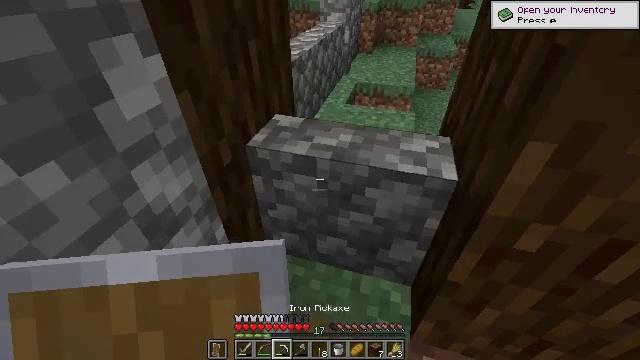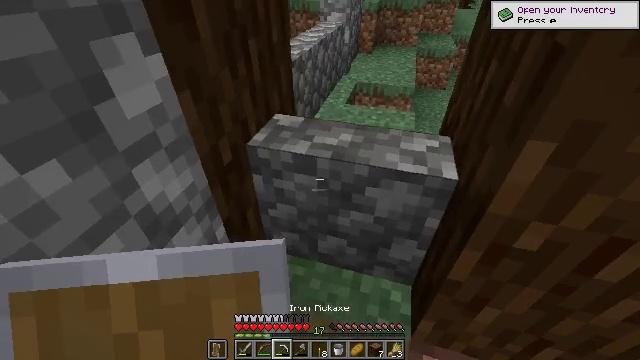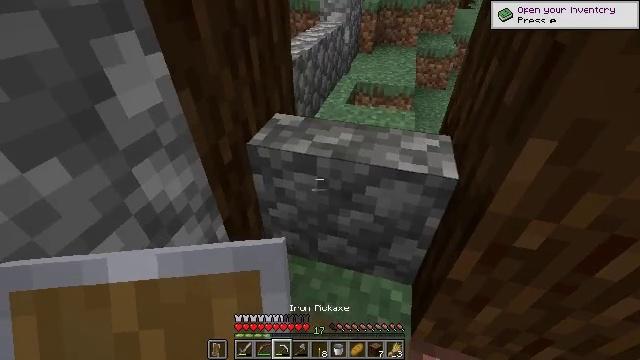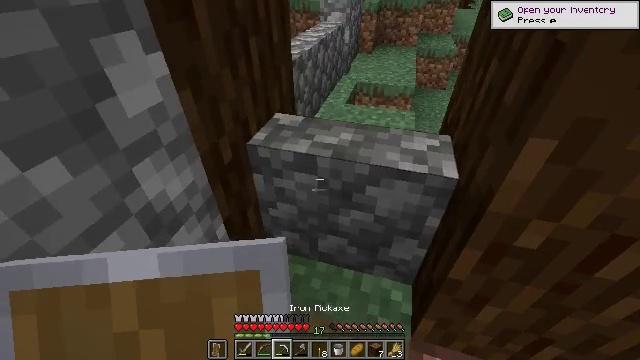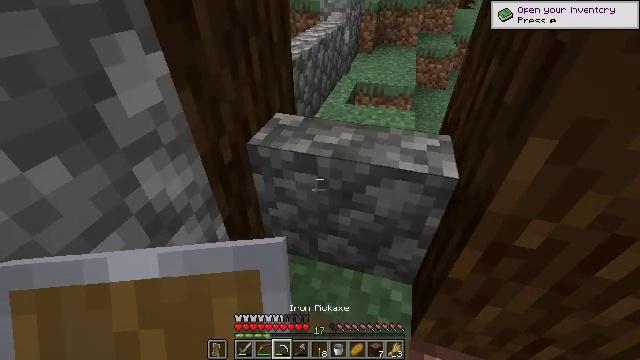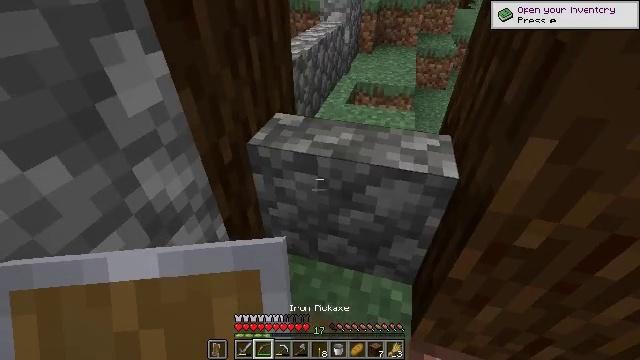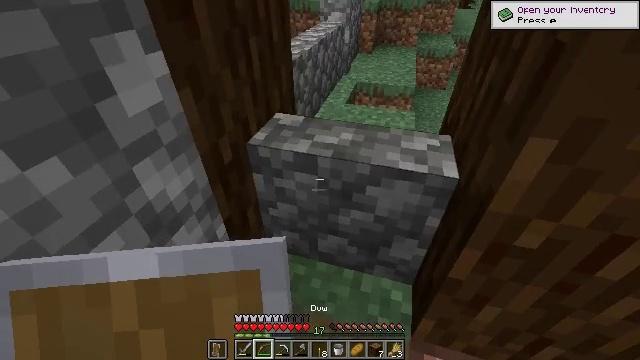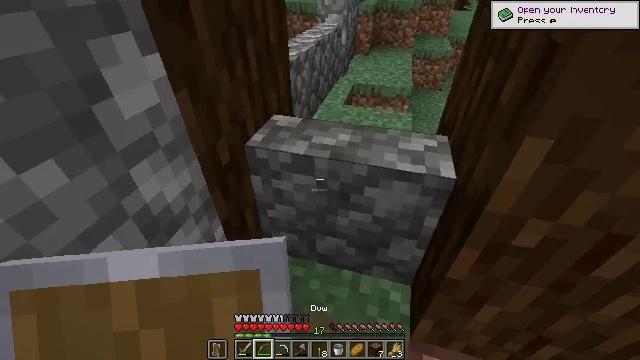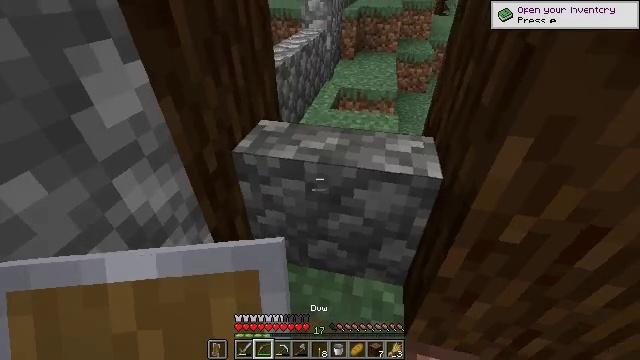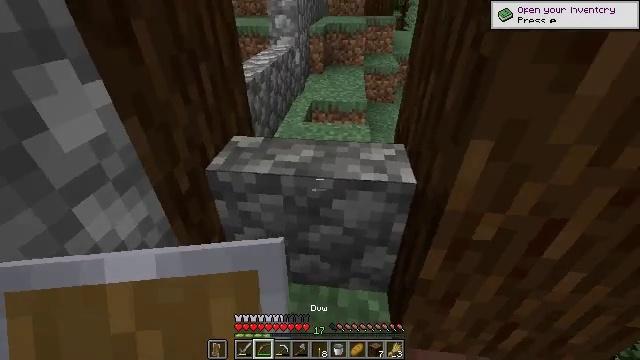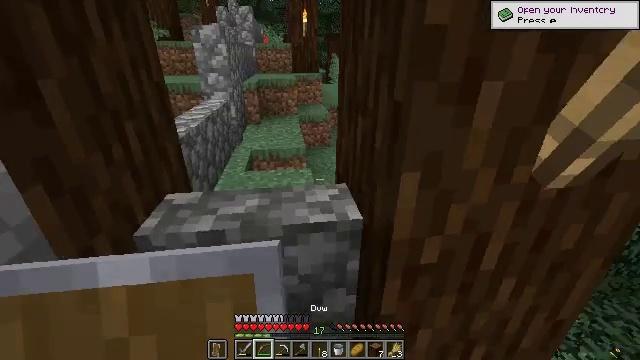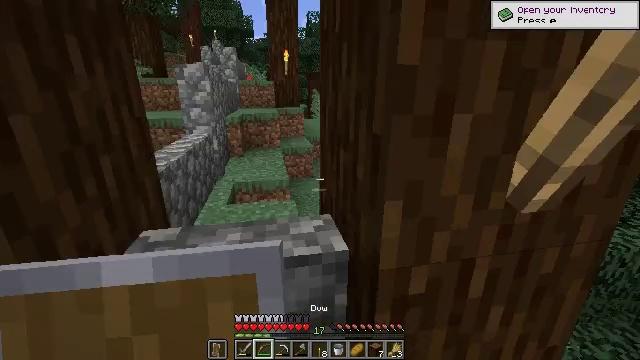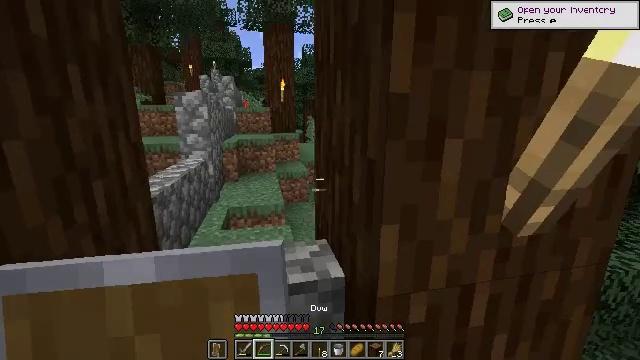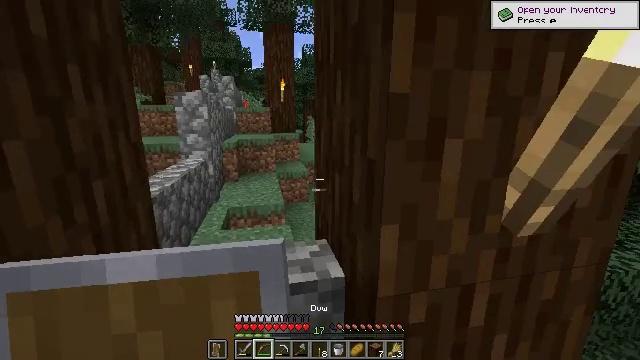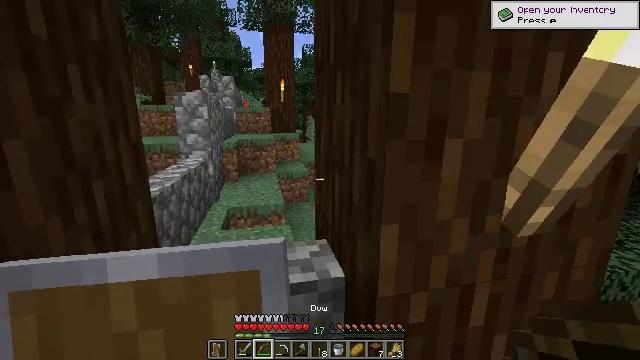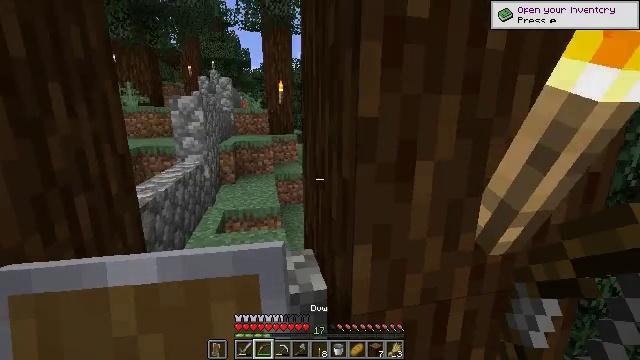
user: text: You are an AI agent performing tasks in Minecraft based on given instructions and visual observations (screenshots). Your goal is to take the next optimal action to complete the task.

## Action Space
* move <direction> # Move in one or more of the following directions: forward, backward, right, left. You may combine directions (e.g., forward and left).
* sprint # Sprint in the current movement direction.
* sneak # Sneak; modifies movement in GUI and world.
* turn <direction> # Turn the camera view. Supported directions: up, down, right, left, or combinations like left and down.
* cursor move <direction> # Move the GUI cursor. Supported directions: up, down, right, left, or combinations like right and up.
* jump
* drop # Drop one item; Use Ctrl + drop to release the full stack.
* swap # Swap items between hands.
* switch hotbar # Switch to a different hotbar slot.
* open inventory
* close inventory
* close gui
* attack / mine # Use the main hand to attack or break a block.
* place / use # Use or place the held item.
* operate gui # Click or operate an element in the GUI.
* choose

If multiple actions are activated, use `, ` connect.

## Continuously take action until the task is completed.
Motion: motion action
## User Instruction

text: Remove the cobblestone wall block.
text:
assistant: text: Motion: switch to hotbar 3
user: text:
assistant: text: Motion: no_op
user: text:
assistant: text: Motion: no_op
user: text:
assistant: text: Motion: no_op
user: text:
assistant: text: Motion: switch to hotbar 2
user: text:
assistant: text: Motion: switch to hotbar 2
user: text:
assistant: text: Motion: no_op
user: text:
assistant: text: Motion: turn right
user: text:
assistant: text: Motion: turn right and up
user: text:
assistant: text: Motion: turn right and up
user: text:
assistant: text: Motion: turn right and up
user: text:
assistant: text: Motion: turn right and up
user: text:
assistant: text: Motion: no_op
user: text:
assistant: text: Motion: no_op
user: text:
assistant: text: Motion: move right
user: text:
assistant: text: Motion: move right
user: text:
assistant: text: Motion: move right
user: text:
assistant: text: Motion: move right
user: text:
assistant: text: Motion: move right
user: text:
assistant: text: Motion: move right, turn down
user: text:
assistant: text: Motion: move right, turn right and down
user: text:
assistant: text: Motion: move right, turn down
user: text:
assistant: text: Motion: move right, turn left and down
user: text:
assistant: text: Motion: move right, turn left and down
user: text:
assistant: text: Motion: move right, turn left
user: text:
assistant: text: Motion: move right, turn left and up
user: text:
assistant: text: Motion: turn left and up
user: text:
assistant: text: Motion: turn left
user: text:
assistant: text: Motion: move left, turn left
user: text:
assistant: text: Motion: move left, turn left and up